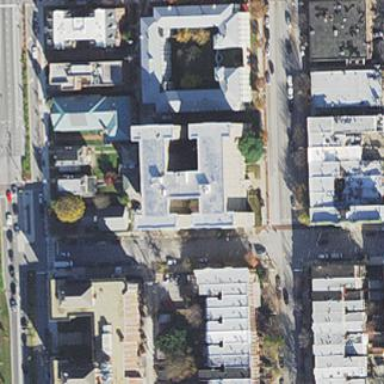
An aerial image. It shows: Wheat-colored apartments building with flat roof.